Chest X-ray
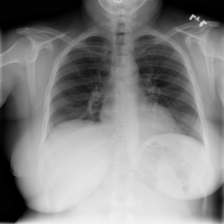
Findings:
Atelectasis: negative
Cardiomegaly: negative
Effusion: negative
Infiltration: negative
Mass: negative
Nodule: negative
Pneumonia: negative
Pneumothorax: negative
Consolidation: negative
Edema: negative
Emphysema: negative
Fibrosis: negative
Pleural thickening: negative
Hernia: negative